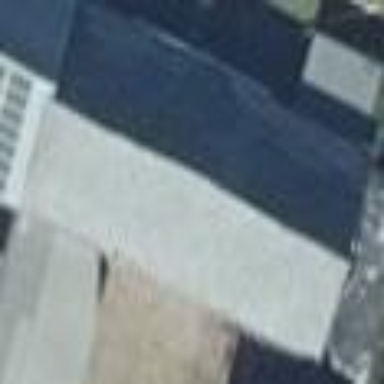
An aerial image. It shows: Building with flat roof.